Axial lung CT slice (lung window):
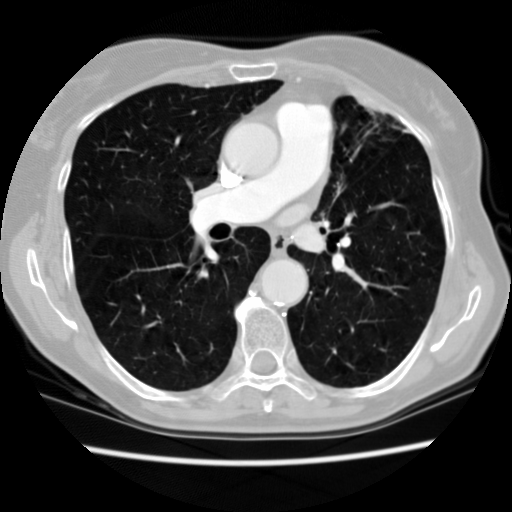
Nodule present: no